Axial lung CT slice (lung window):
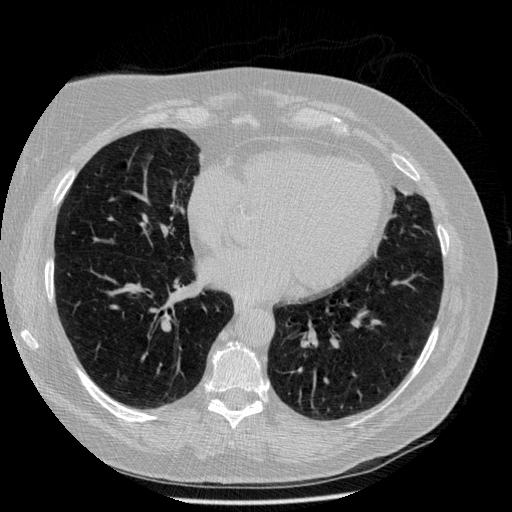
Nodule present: no